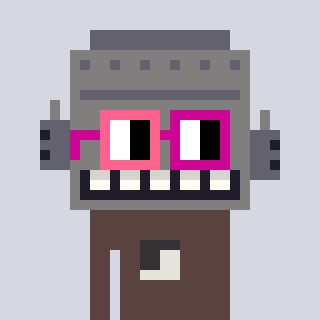
a pixel art character with square pink and red glasses, a robot-shaped head and a darkbrown-colored body on a cool background